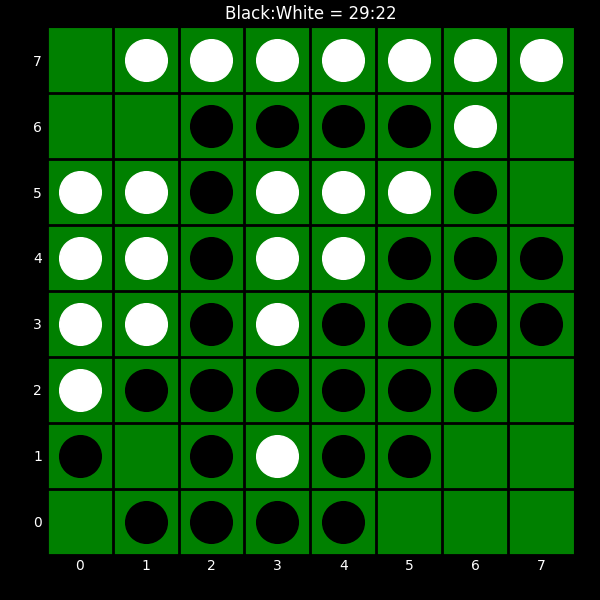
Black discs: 29
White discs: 22